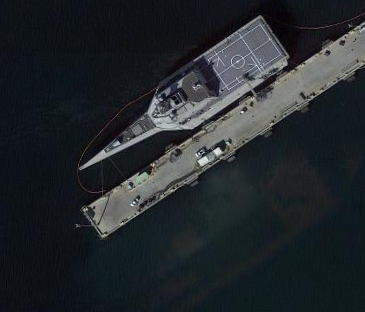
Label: Independence-class_combat_ship